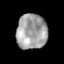
Tissue: prostate
Cell type: NK cells
Senescence score: 0.3229
Nuclear area (px): 1048
Mean DAPI intensity: 162.503